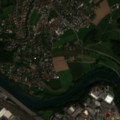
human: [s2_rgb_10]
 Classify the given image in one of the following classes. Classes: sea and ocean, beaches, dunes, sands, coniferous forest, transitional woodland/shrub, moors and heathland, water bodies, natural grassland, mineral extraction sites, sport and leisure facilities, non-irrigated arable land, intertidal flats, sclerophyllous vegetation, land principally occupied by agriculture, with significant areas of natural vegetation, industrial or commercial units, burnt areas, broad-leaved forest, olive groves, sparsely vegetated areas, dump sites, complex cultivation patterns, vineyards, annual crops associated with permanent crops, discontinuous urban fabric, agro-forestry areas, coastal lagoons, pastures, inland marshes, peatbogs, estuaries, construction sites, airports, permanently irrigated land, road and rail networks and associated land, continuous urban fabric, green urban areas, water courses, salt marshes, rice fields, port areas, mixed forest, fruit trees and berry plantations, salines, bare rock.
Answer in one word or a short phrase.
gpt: discontinuous urban fabric, industrial or commercial units, road and rail networks and associated land, non-irrigated arable land, mixed forest